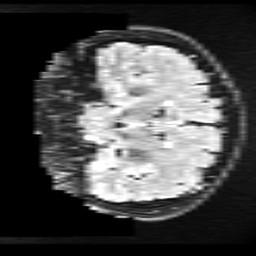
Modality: FLAIR
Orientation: coronal
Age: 24
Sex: male
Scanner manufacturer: ge
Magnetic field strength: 3 T
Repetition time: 11 s
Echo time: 0.1497 s